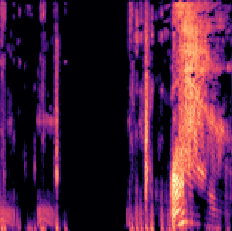
Sound class: Chainsaw